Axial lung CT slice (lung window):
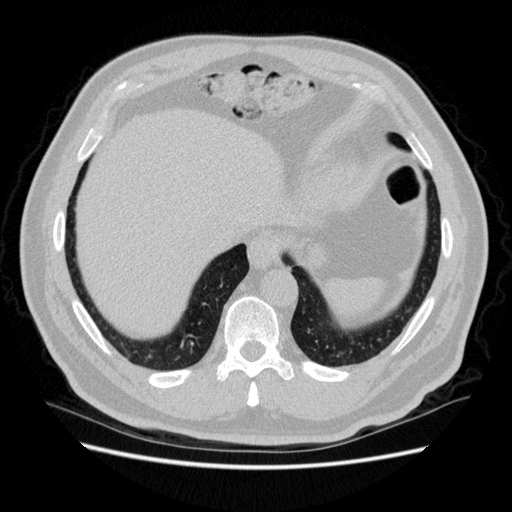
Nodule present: no